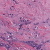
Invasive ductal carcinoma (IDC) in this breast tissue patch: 1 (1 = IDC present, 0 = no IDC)